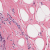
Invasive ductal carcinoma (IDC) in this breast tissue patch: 0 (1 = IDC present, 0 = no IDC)